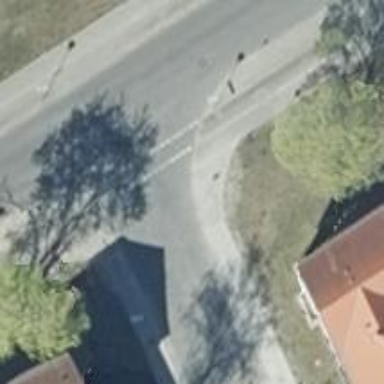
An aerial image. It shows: Road with "give way" sign.